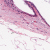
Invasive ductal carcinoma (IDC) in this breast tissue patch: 0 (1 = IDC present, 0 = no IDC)